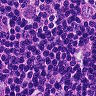
Metastatic tissue present: yes